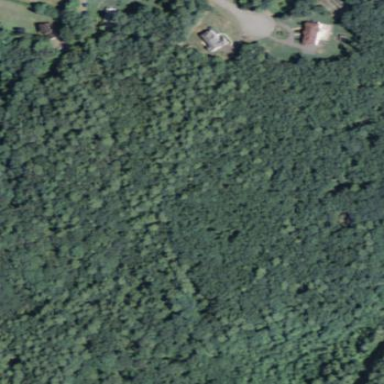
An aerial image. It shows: Nature reserve within forested woodland area.